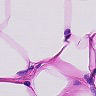
Metastatic tissue present: no